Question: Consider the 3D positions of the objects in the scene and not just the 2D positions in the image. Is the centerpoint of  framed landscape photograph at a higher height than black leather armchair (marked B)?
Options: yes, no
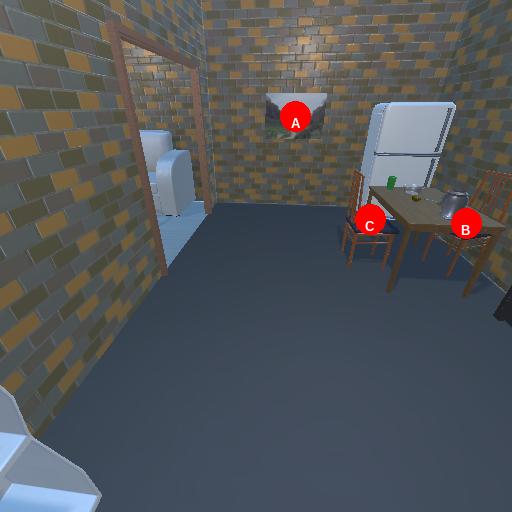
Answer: yes